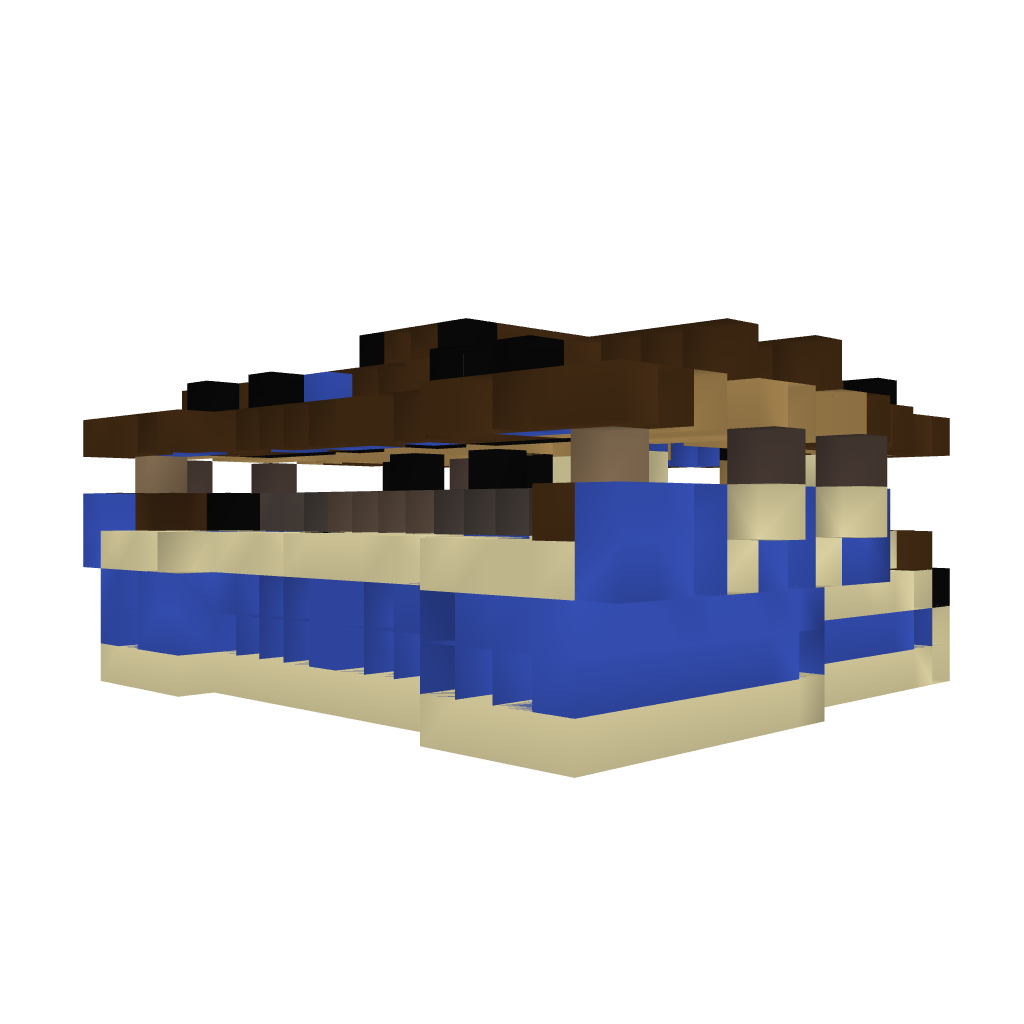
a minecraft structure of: Train Station - Automated